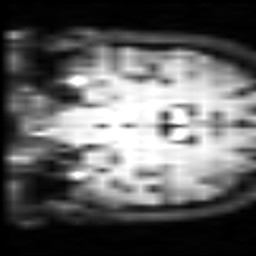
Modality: inplaneT2
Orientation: coronal